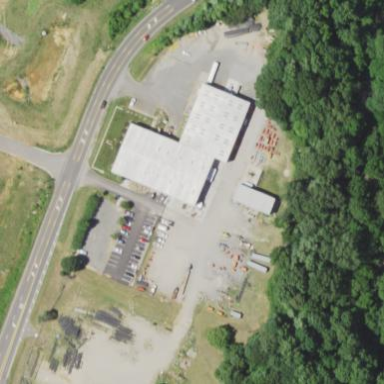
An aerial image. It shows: Warehouse building.